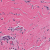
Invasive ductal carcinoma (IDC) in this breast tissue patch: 0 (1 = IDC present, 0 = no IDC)